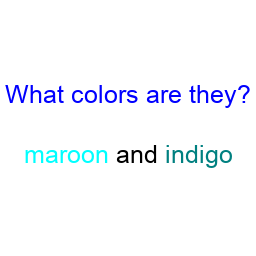
Color: cyan, teal
Color name shown: maroon, indigo
Background color: white
Question text color: blue